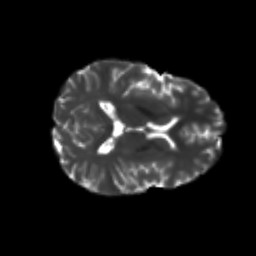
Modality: T2w
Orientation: axial
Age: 21
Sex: female
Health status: healthy
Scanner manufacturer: philips
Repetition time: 7.388 s
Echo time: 0.08599 s